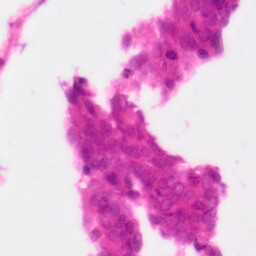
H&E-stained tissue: Colon